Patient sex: M
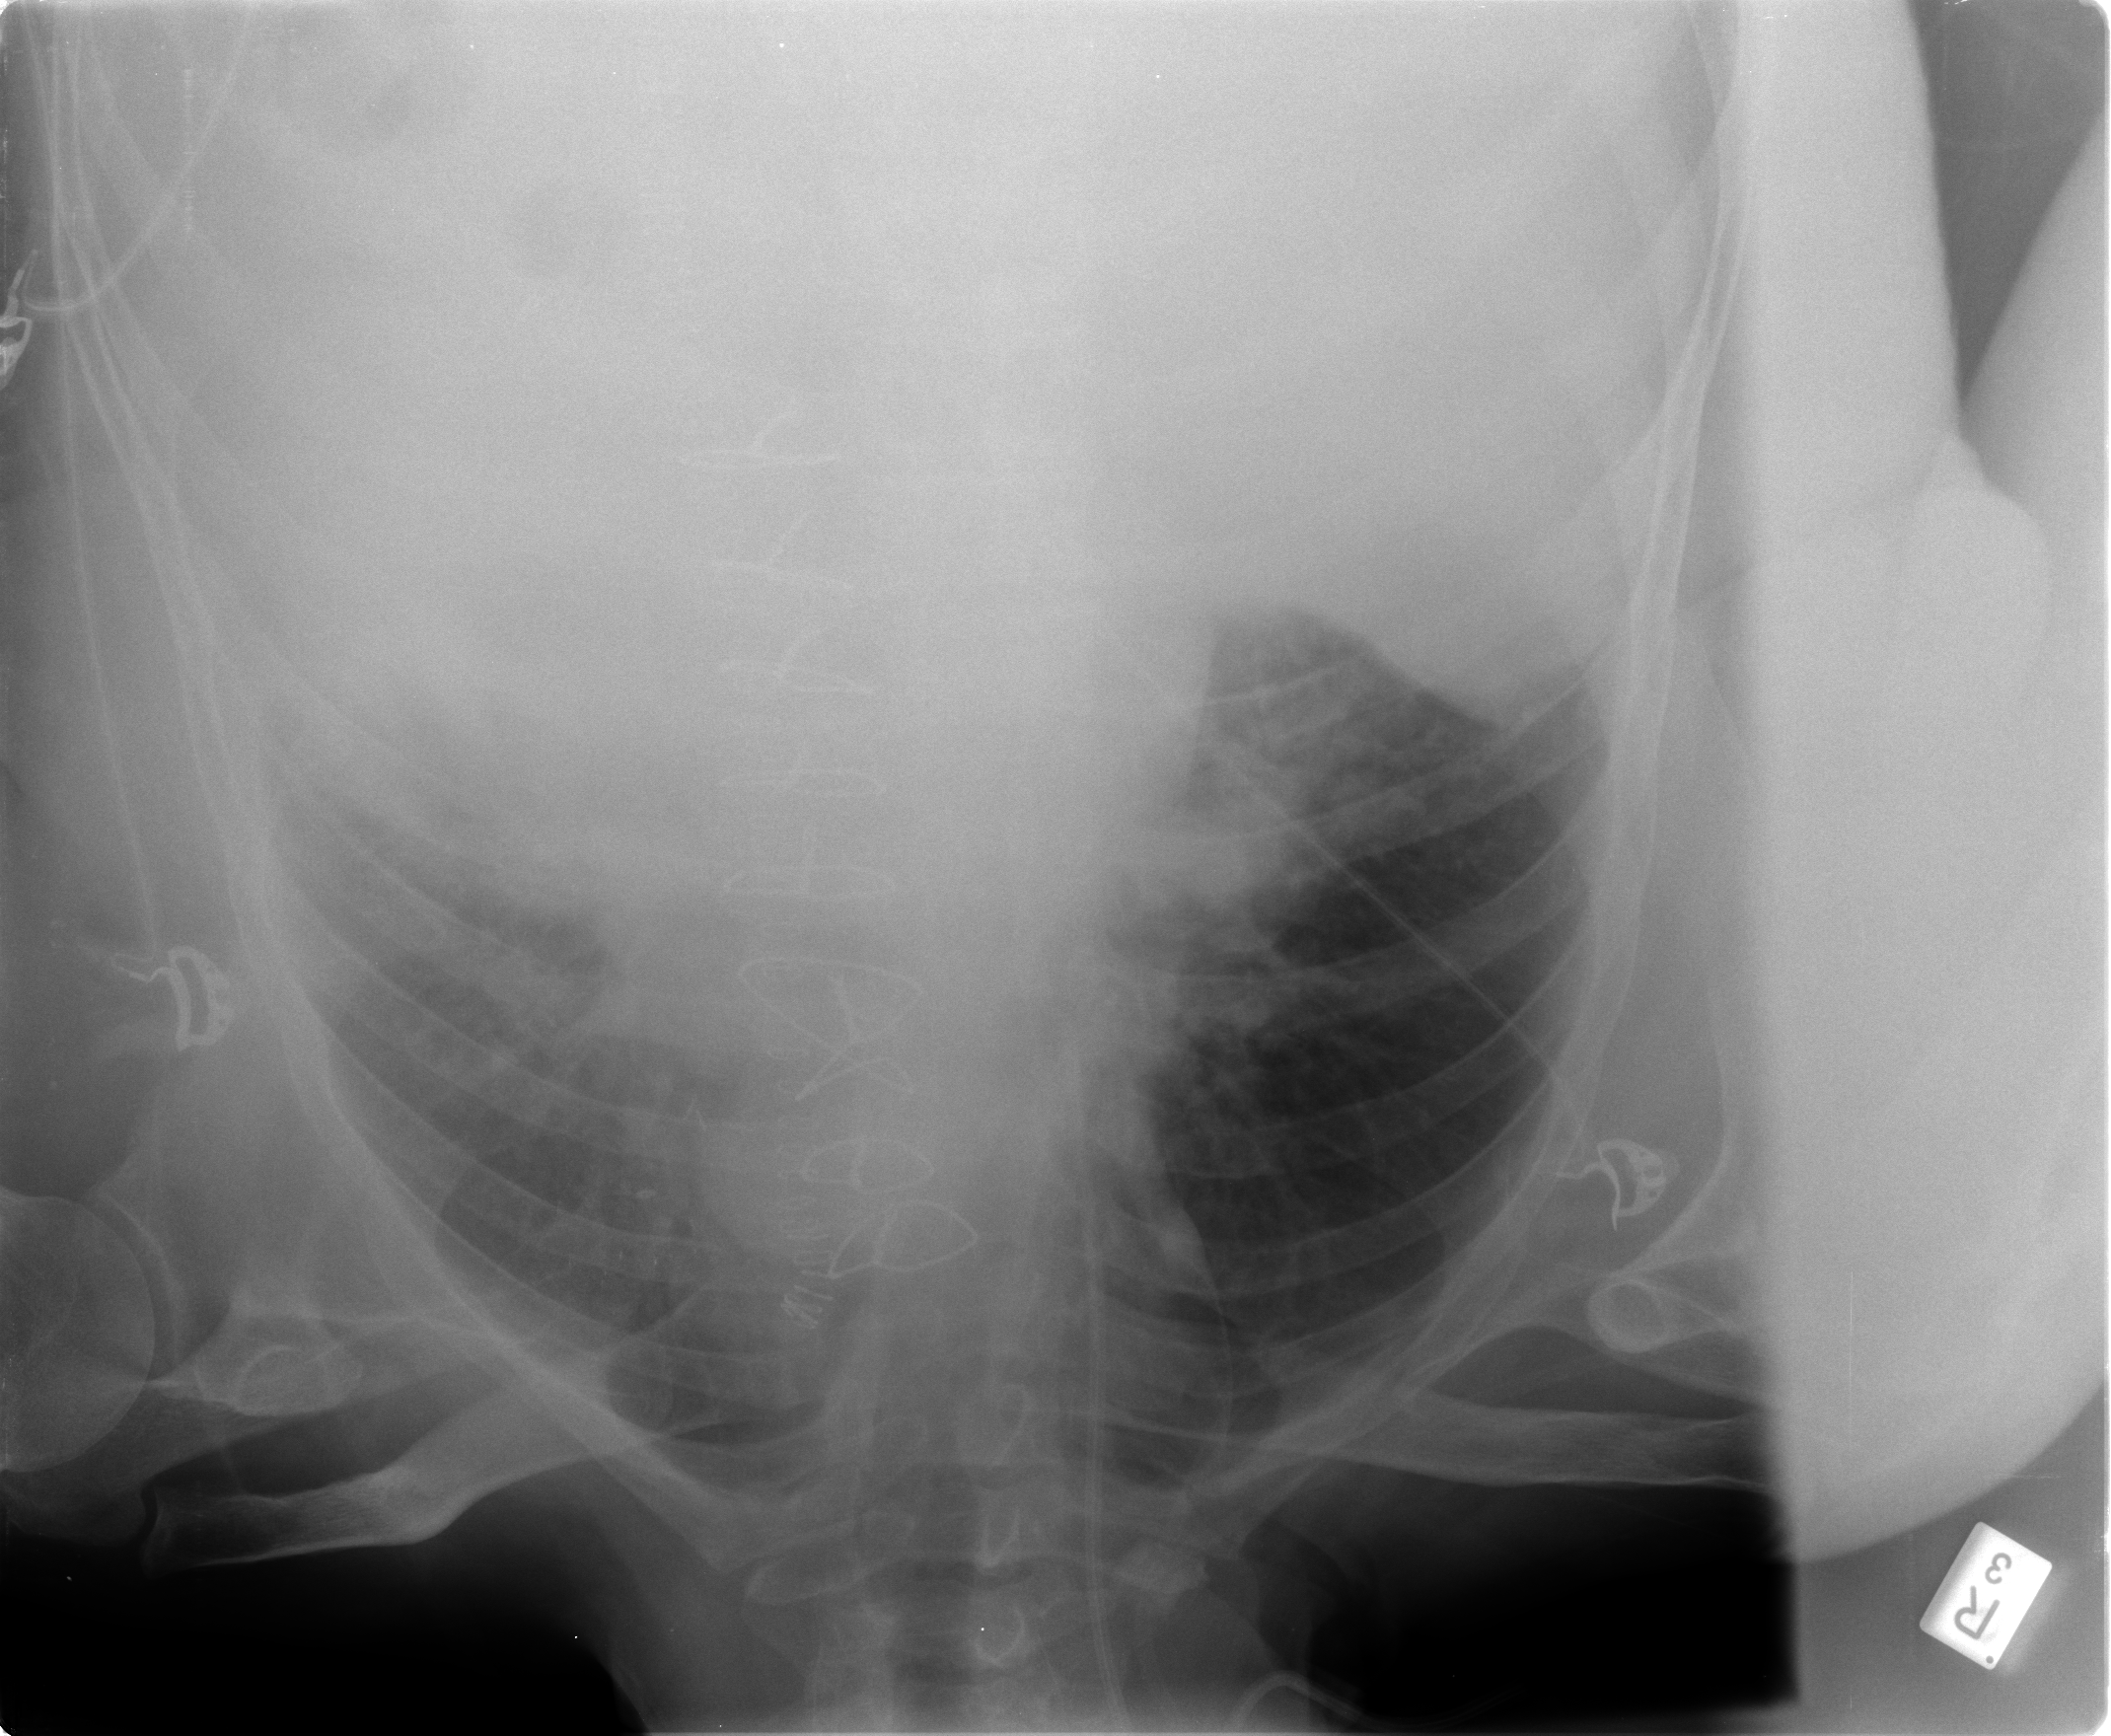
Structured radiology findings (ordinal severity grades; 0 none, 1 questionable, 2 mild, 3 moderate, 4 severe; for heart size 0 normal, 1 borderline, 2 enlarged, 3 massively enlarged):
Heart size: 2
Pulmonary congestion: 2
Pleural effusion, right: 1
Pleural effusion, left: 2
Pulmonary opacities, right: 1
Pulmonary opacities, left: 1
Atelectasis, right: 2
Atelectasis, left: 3